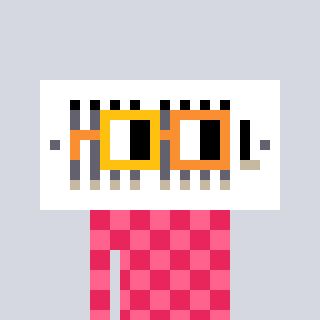
a pixel art character with square yellow and orange glasses, a vent-shaped head and a redpinkish-colored body on a cool background